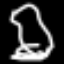
Label: frog